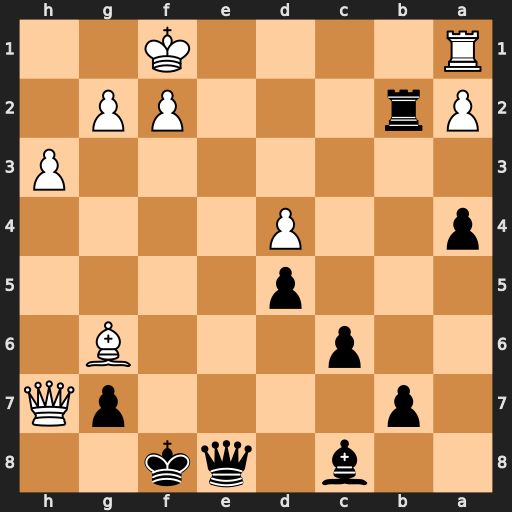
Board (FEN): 2b1qk2/1p4pQ/2p3B1/3p4/p2P4/7P/Pr3PP1/R4K2
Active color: b
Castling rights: -
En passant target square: -
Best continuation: Qe2+ Kg1 Qxf2+ Kh2 Qxg2#